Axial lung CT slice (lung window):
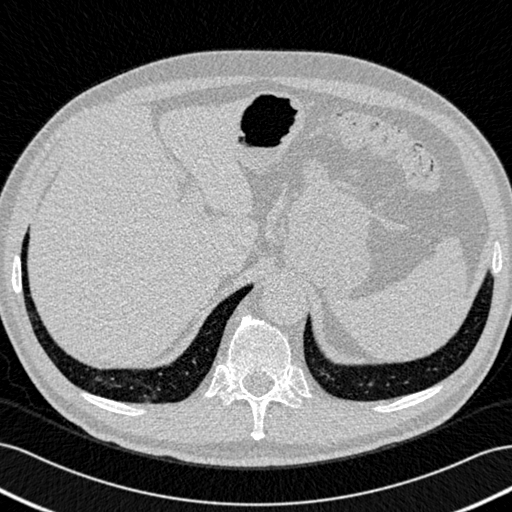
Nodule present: no